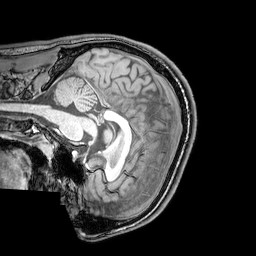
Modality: T1w
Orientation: sagittal
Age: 21
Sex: male
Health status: healthy
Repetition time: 0.081 s
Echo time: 0.037 s